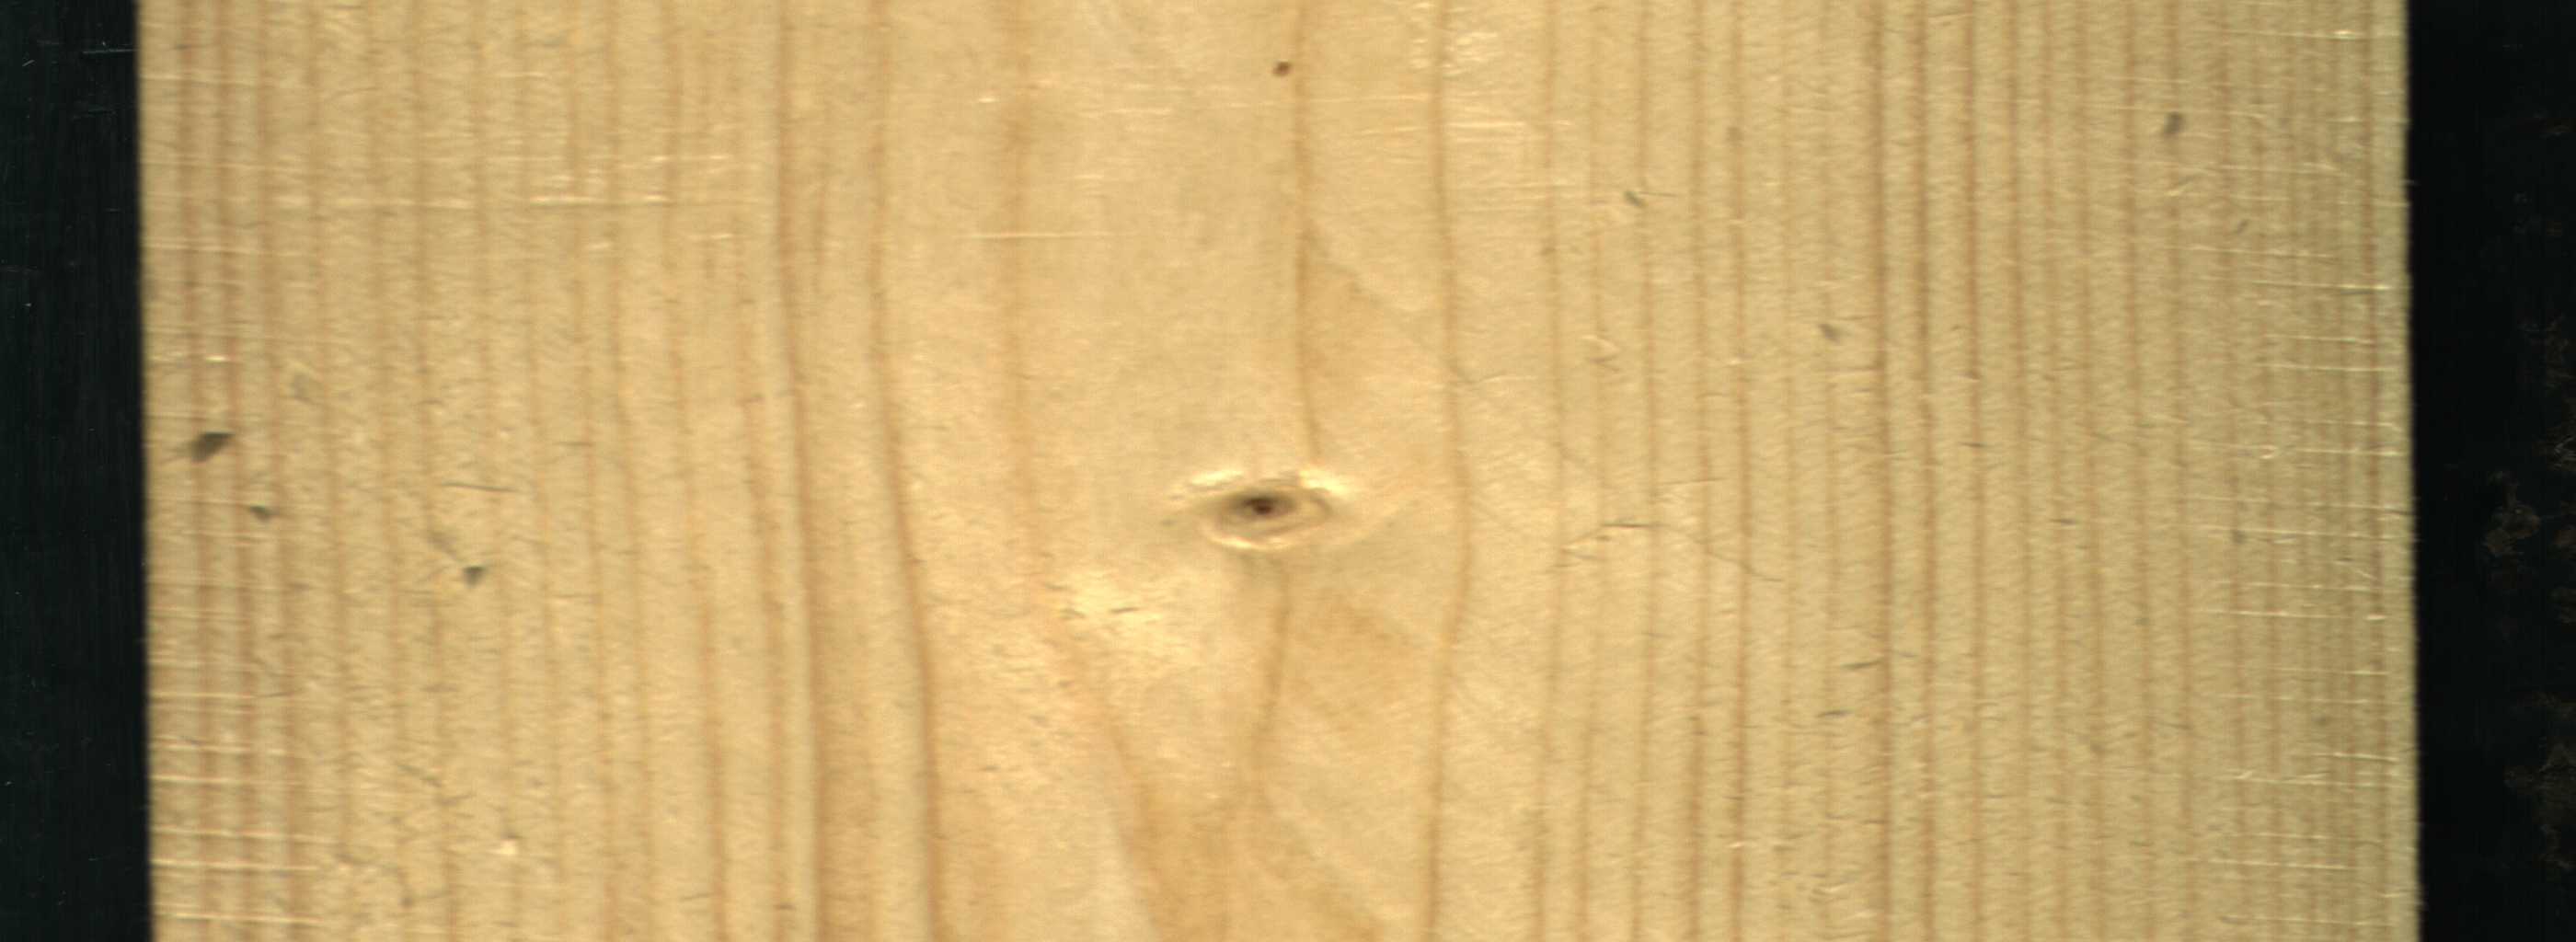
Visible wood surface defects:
Live_Knot